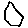
Label: hexagon